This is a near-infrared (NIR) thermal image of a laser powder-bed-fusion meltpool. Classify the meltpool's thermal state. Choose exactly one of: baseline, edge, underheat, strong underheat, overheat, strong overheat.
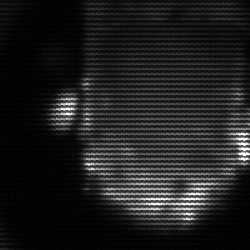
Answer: baseline